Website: macys
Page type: account-selection
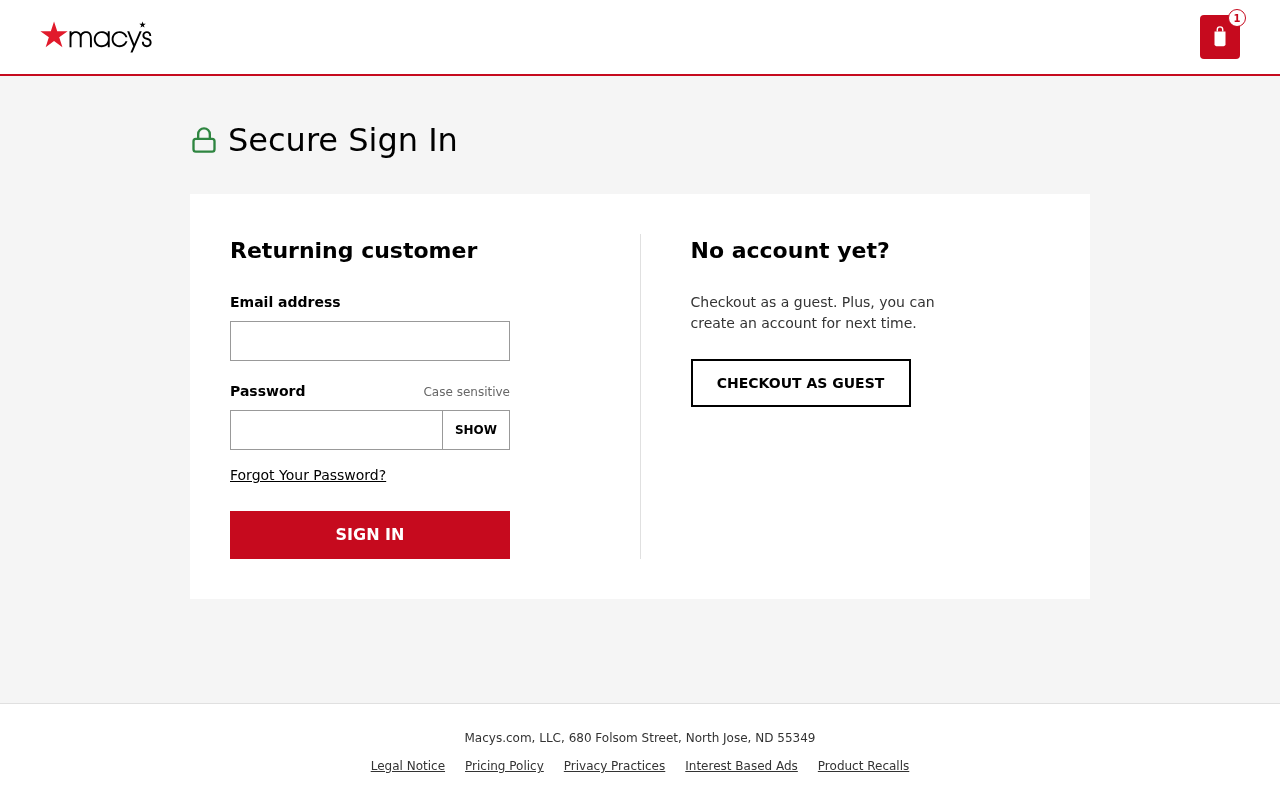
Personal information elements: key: PII_EMAIL
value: joshuaramos@gmail.com
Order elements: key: ORDER_NUM_ITEMS
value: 1